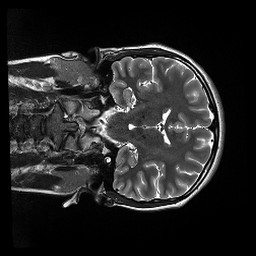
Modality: T2w
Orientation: coronal
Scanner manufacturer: siemens
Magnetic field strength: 3 T
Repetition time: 13.52 s
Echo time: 0.088 s